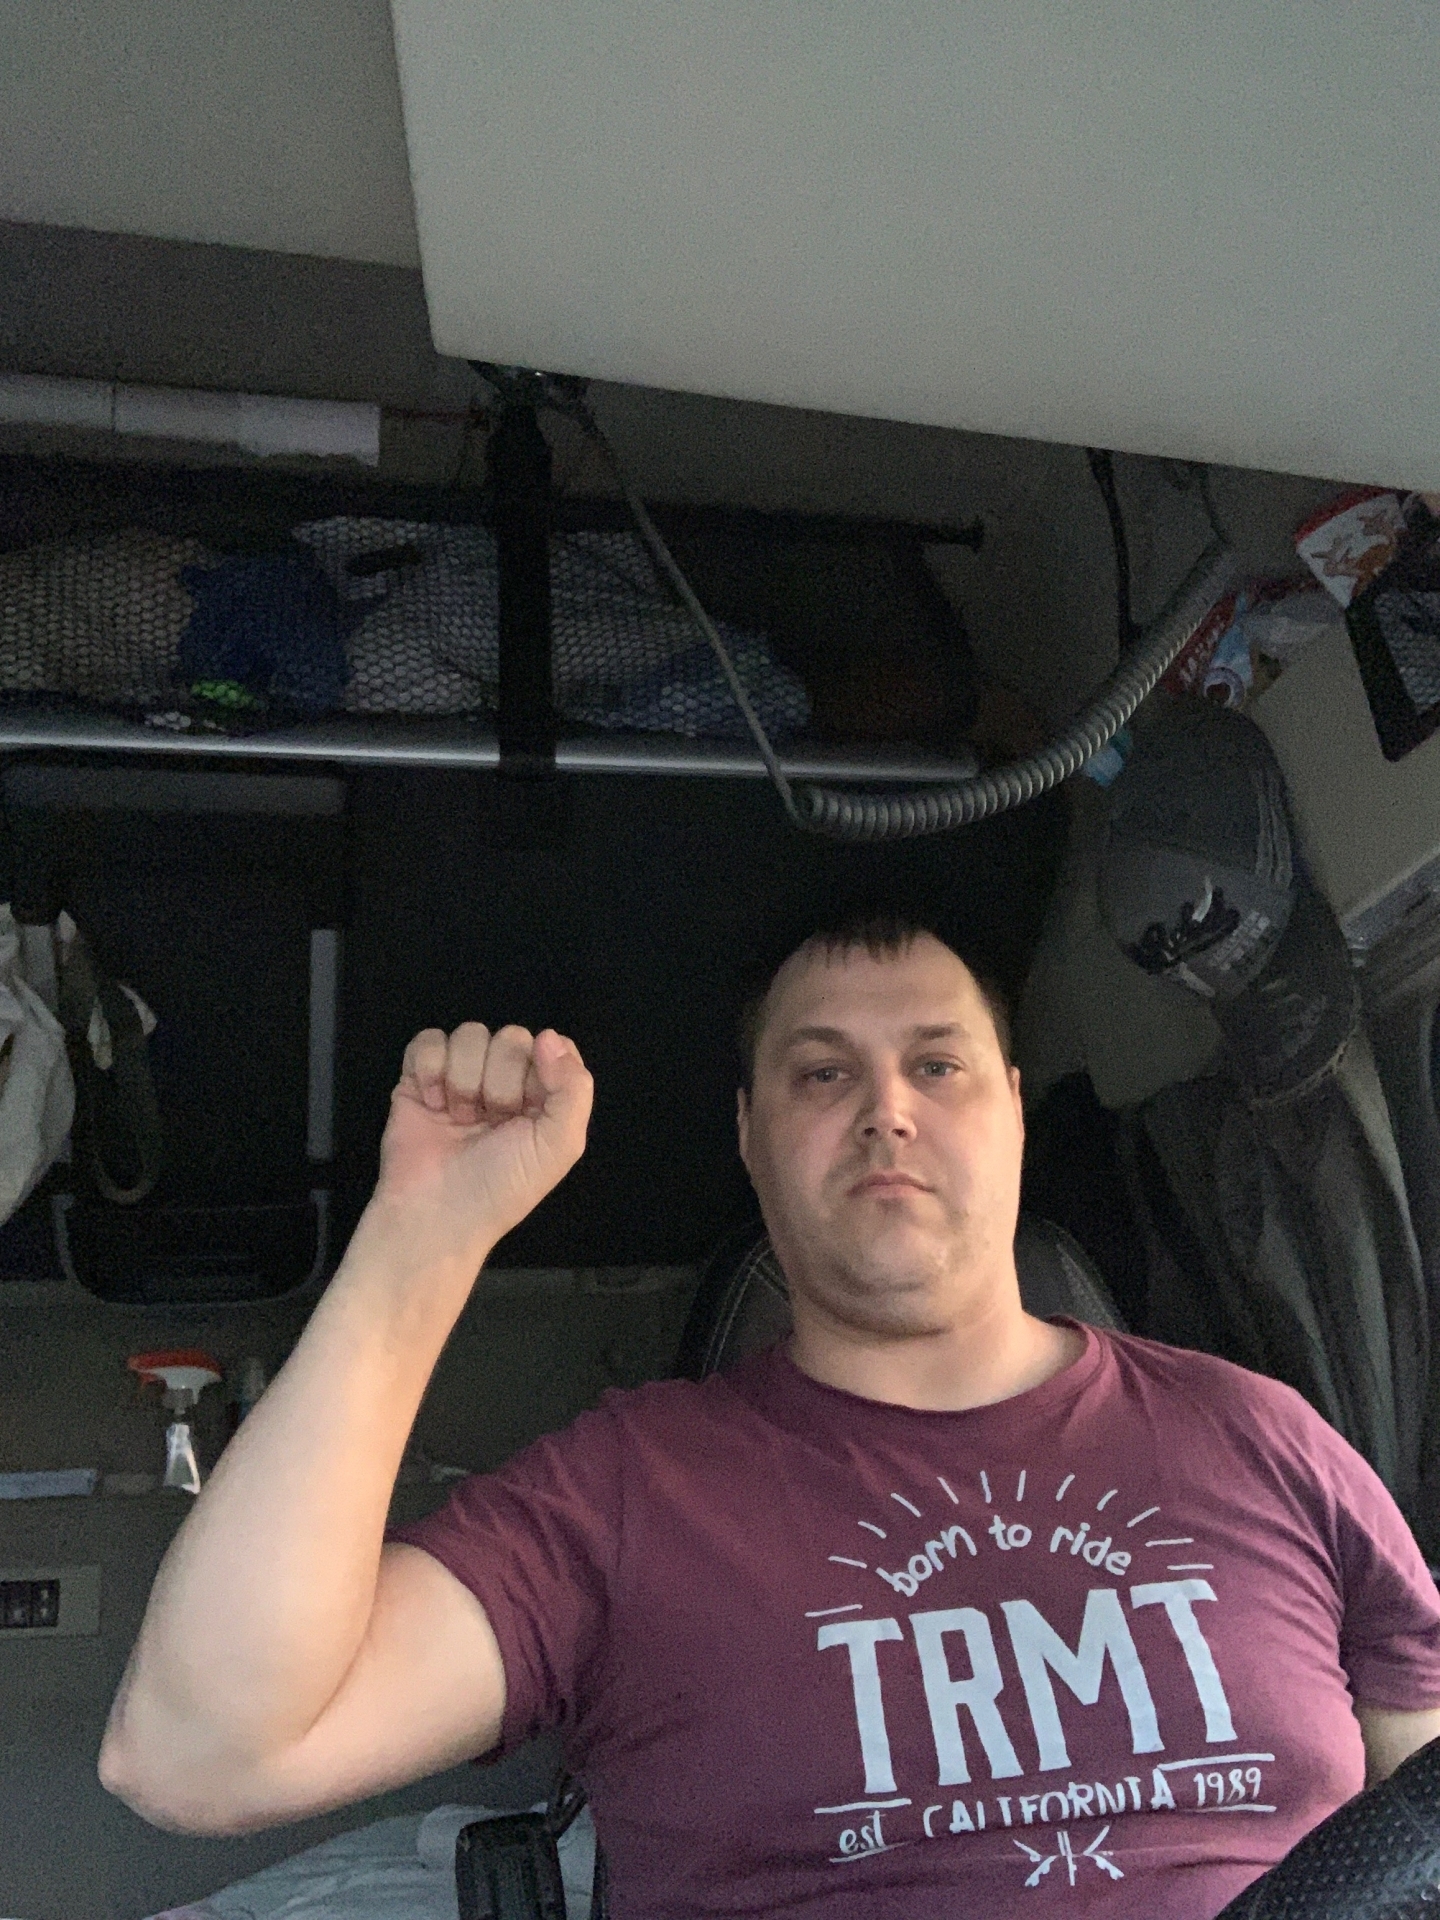
Label: noise